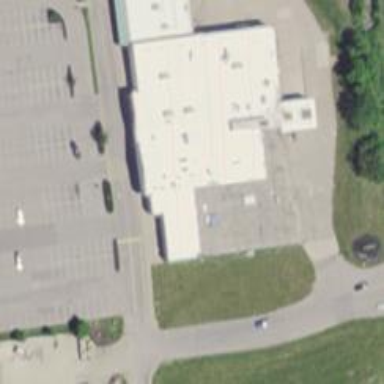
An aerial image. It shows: Retail building.